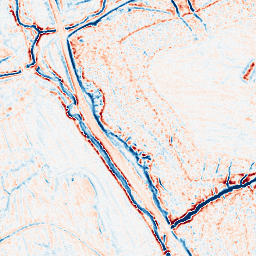
Category: edge_preserving
Decomposition family: bilateral
Decomposition parameters: d: 9
sigma_color: 50
sigma_space: 50
Upsampling method: quadratic
Upsampling parameters: scale: 2
Upsampling scale: 2